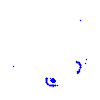
Particle: pion